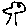
Label: tree